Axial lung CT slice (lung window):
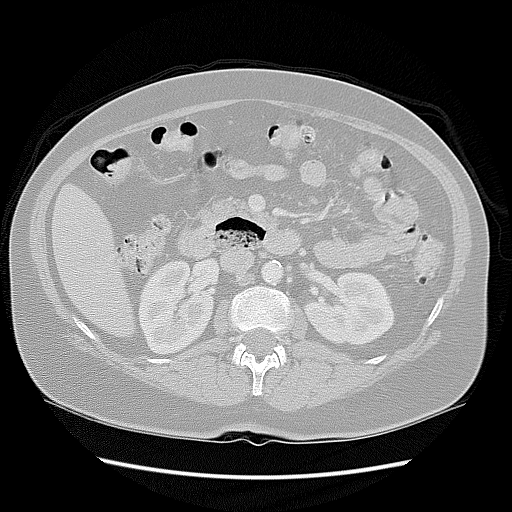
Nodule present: no